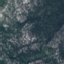
Label: HerbaceousVegetation